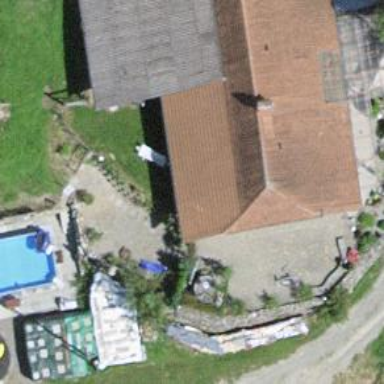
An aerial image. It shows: Farm building.